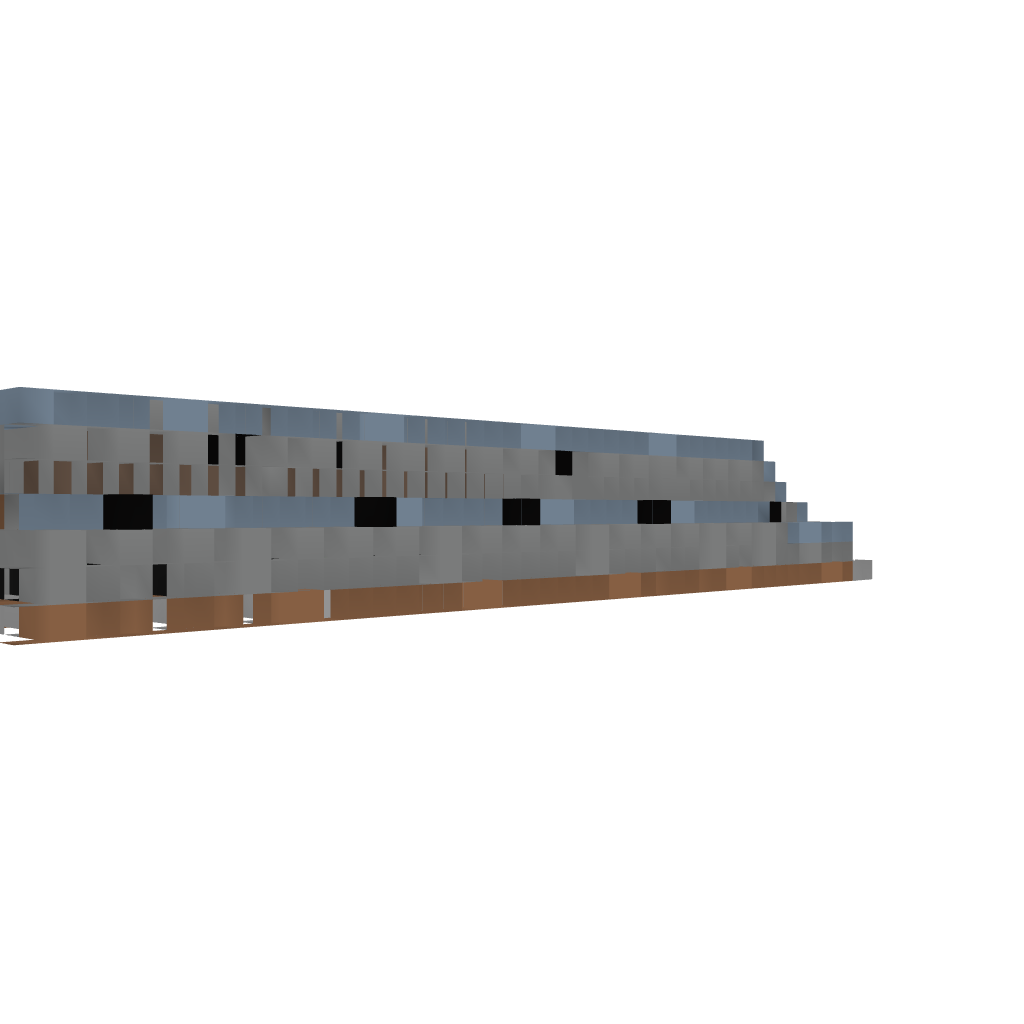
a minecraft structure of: Funky Furnaces